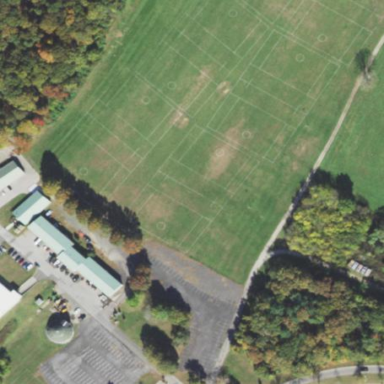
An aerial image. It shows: Grassy area designated for driving range golf.